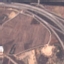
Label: Highway